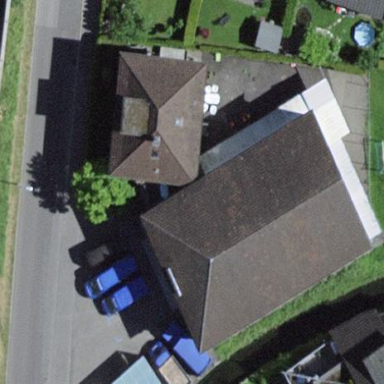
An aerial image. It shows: View of roof of building.